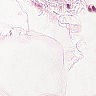
Metastatic tissue present: no